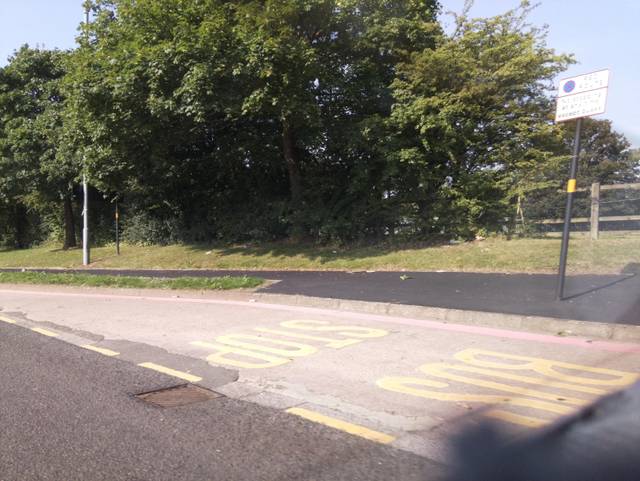
Region: United Kingdom
Coordinates: 52.536, -1.968